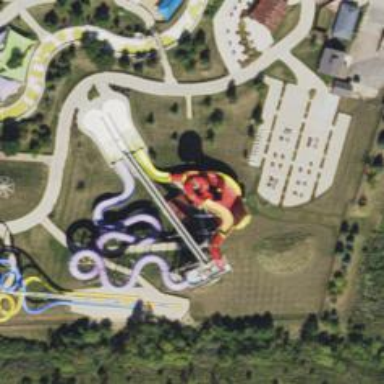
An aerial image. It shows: Water slide attraction.